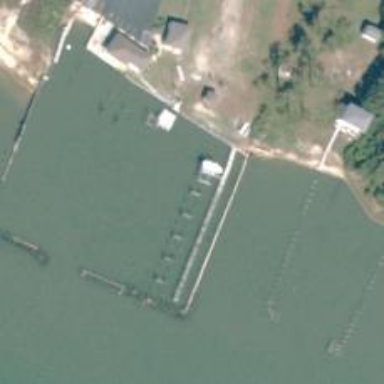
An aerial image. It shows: Pier with mooring facilities.